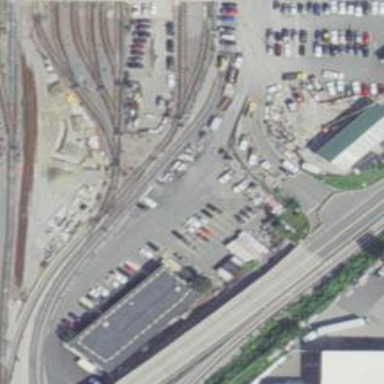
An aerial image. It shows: Yard area with electrified rail tracks.